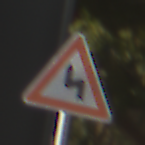
Verkehrszeichen: DoppelkurveZunaechstLinks
Umgebung: Outdoor, Suburban
Tageszeit: SunriseSunset
Wetter: Clear
Licht: Natural
Jahreszeit: NotSpecified
Kontrast: HighContrast